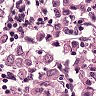
Metastatic tissue present: yes